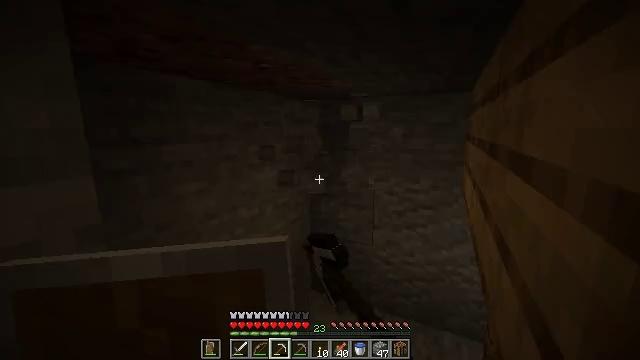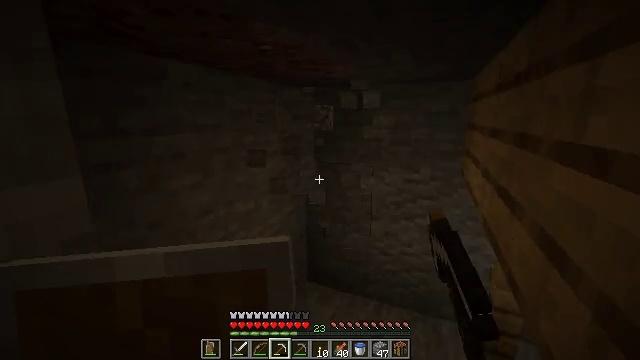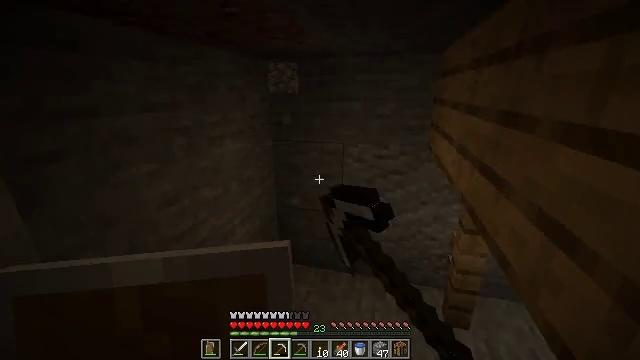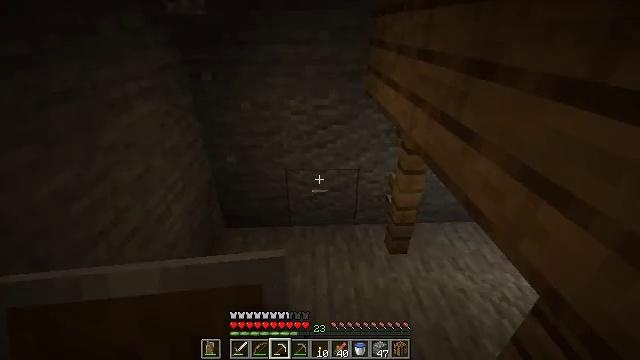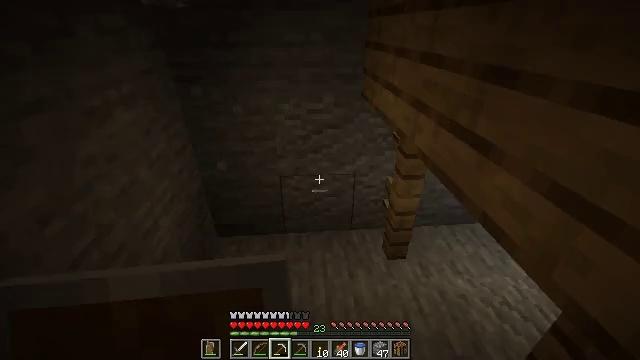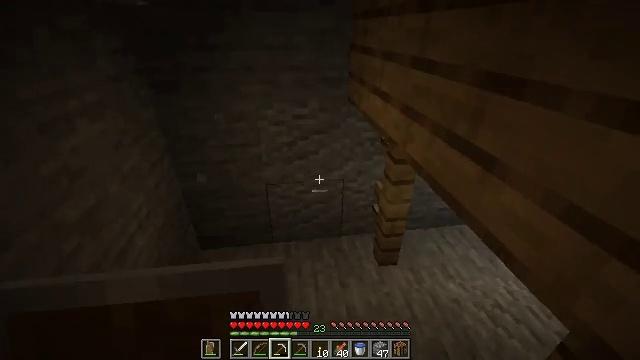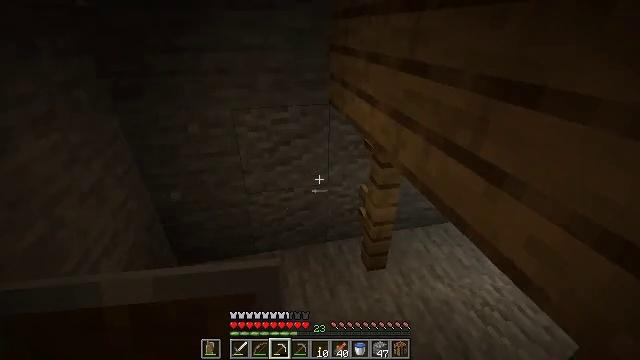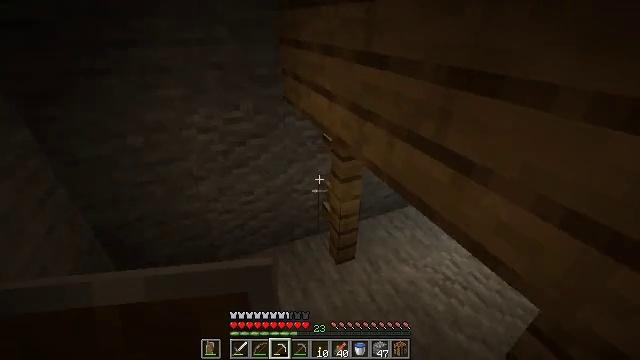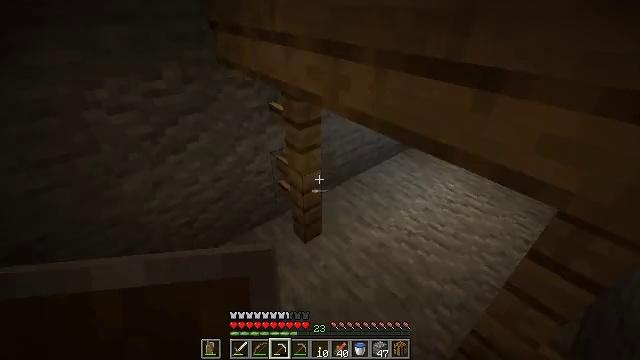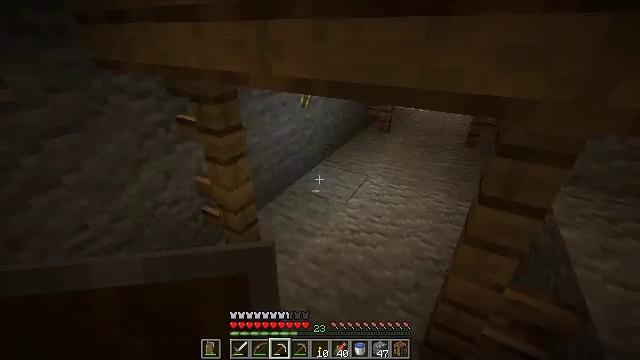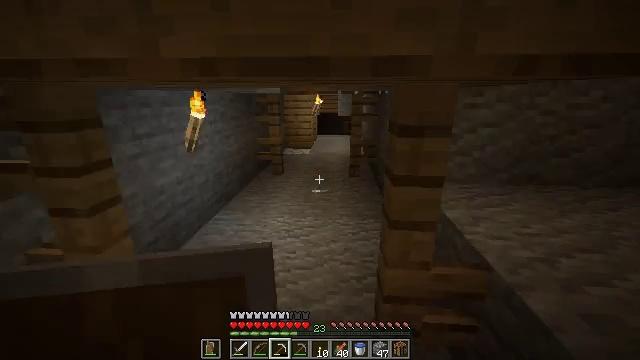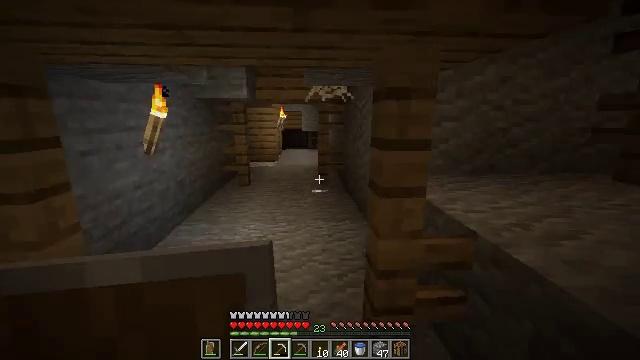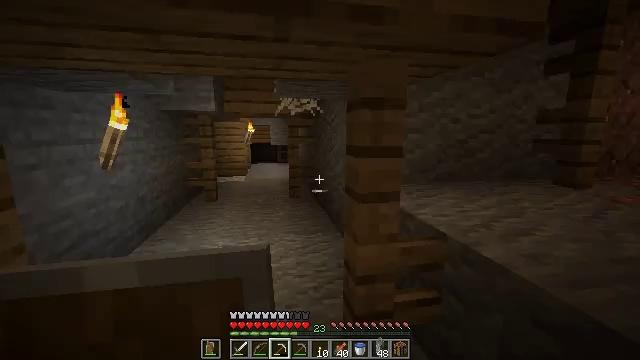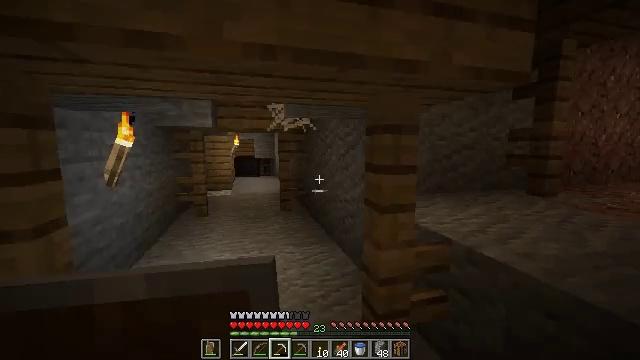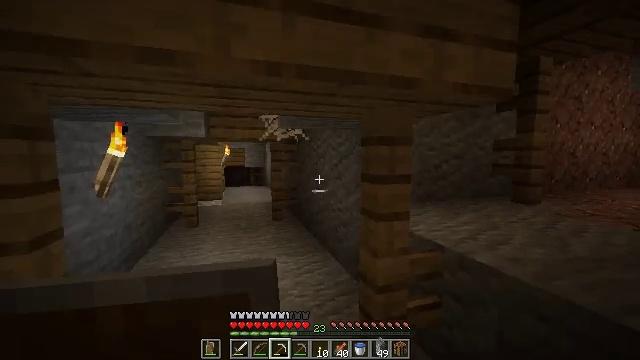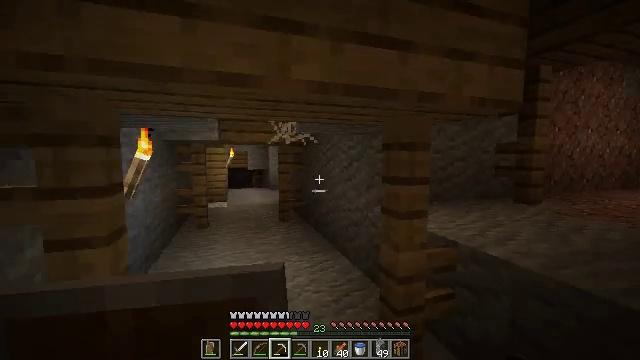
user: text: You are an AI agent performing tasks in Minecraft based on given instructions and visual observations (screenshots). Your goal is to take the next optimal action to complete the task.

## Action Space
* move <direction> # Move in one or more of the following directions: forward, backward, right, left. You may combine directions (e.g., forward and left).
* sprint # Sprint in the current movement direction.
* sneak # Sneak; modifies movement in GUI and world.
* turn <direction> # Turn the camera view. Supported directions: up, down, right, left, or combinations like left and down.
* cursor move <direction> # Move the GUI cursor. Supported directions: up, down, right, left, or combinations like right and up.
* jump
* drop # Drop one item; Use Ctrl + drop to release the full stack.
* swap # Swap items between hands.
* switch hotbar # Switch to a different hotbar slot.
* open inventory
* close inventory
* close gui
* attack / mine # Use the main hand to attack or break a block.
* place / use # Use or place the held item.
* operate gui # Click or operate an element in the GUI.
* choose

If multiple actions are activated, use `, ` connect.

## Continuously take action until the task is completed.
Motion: motion action
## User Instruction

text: Break the cobweb with a sword.
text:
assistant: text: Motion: move forward and move left, turn right and down, attack / mine
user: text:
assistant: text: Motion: move forward and move left, turn right and down, attack / mine
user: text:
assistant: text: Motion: move forward and move left, turn right and down
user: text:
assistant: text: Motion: move forward and move left, turn right
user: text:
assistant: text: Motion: move forward and move left, turn right
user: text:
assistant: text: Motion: move forward and move left, turn right
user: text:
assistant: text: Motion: move forward and move left, turn right and down
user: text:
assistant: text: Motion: move forward and move left, turn right and down
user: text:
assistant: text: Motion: move forward and move left, turn right and up
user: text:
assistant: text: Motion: move forward and move left, turn right and up
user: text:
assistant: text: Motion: move left, turn right and up
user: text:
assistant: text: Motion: move back and move left, turn right and up
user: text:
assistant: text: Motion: move back and move left, turn right and up
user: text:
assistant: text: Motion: move back and move left, turn right and up
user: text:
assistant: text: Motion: move back and move left
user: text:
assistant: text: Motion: move left
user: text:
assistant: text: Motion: turn right
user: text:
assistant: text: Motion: turn right and down
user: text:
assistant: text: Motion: turn right and down
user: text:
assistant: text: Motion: move forward and move left
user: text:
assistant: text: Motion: move forward and move left
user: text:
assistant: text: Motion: move forward and move left
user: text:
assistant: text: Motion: move forward and move left, turn left
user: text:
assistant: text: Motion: move forward, turn left
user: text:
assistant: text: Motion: move forward
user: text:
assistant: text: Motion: move forward
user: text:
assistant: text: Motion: turn right and down
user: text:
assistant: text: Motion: turn right and down
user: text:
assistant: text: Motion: move right, turn right and up
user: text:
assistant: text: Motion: move right